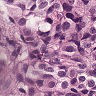
Metastatic tissue present: yes